Question: I've got a spreadsheet of about 5000 user events associated with IPs, and I'm trying to use IP to determine location using just an Excel formula. The IPs in my log are structured as <URL>.
I figured VLOOKUP is the way to go here, so I downloaded <URL>. The database includes about 140K rows of IP ranges, with the sheet structured like so:

Colum labels A - G are, respectively: IP FROM, IP TO, REGISTRY, ASSIGNED, CTRY, CNTRY, COUNTRY.
Notice, a problem: columns A to B represent a range of IPs, but they are in the "long format" (I didn't realize this at first). So, before using these values as a reference, I'll have to convert my dotted quads. Then, I'd like to return Country (column G) for each of the IPs in my log.
Any help here?
And if you think there's a better way to lookup IP > Country in Excel (maybe using the web ie. 'http://api.hostip.info/flag.php?ip=xxx.xxx.xxx.xxx'), please do let me know.
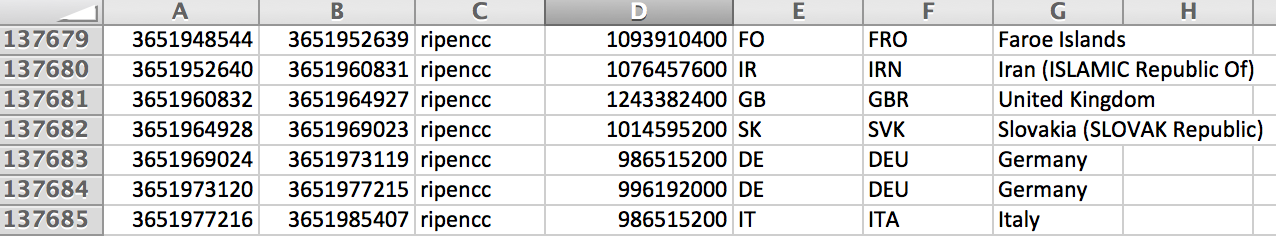
Answer: You can convert your quad IP to a numeric using this function
'''
Function GetNumericIP(quadIP As String) As Long
Dim sections
On Error Resume Next
sections = Split(quadIP, ".")
GetNumericIP = sections(3) * 256 ^ 0 + sections(2) * 256 ^ 1 + sections(1) * 256 ^ 2 + sections(0) * 256 ^ 3
End Function
'''
And you can use MATCH/INDEX to get your location. The trick is to have your 'IP TO' column sorted . The 'Match' function will return index of the row for the last value in the range which is less the given value.
'''
57.182.90.111 your input
968252015 =GetNumericIP(A1)
France =INDEX(Country,MATCH(J6,IPTO,1)+1)
(Or alternatively) =INDEX(Country,MATCH(J6,IPFROM,1))
'''
Notice I had to import the CSV (not just reference it externally) and I turned the columns into named ranges ('Country', 'IPTO'). For other's information, the CSV linked in the question has column names of:
- - - - - - -
Alternately, you can convert your dotted quad IP into its constituent parts using only formulas, though it's a bit of a hassle. Here are the first two sections (my IP was in 'I5')
'''
=LEFT(I5,FIND(".",I5)-1)
=LEFT(RIGHT(I5,LEN(I5)-I10),SEARCH(".",RIGHT(I5,LEN(I5)-I10))-1)
'''
You can see...kind of a pain. Easier: use the VBA method explained above, OR use (on the ribbon: Data > Data Tools > Text To Columns > Delimited > Next > Other: "." > Next > Finish). Then write a formula to convert your split dotted-quad IP to the IP format in your reference database. This formula works:
'=sumproduct(J5:M5, 256^{3,2,1,0})'
Remember to sub in your column range for 'J5:M5' above. Then run MATCH/INDEX against the new value.